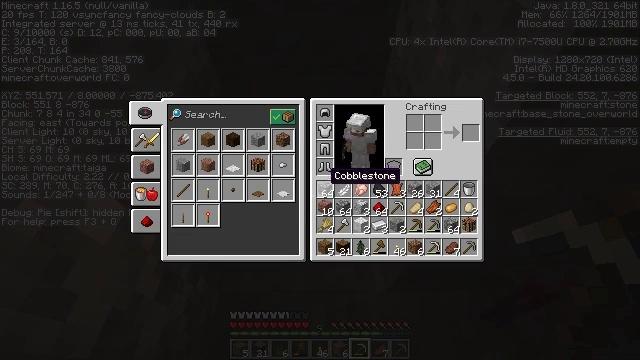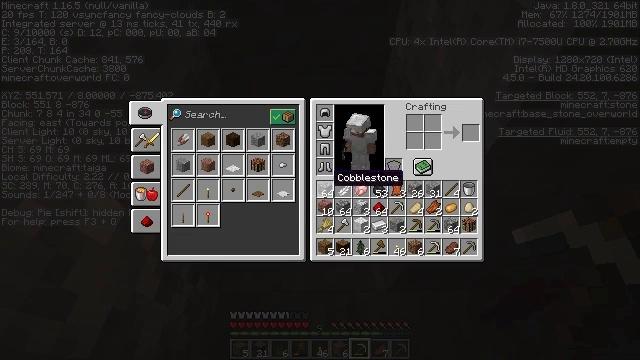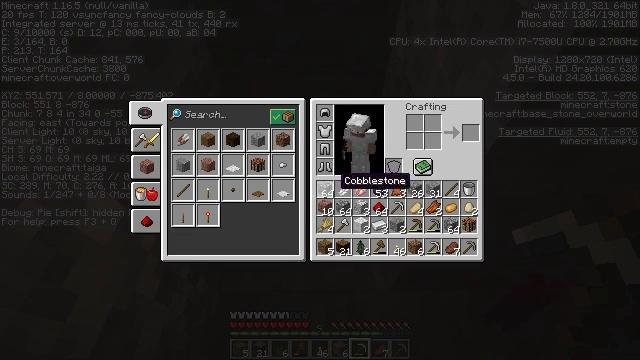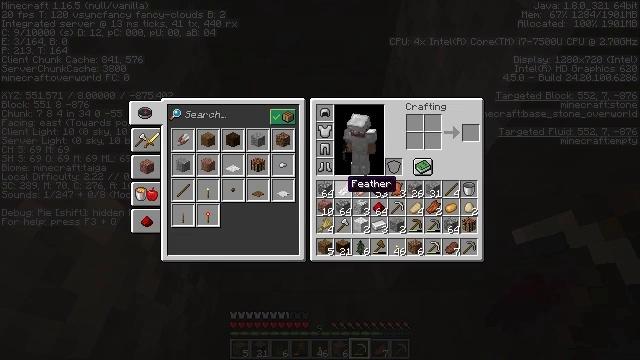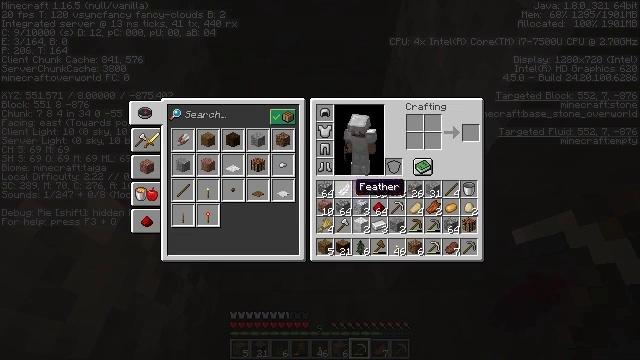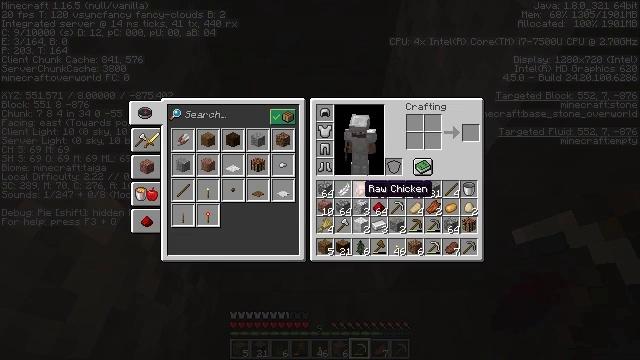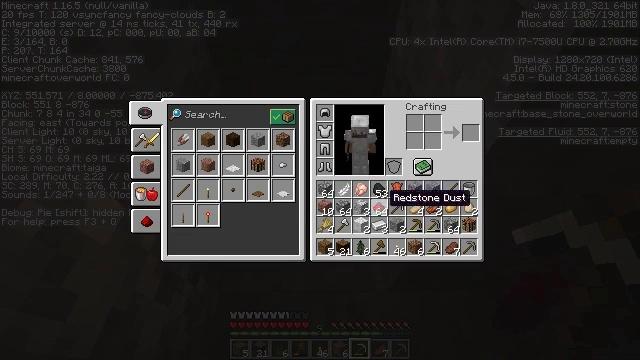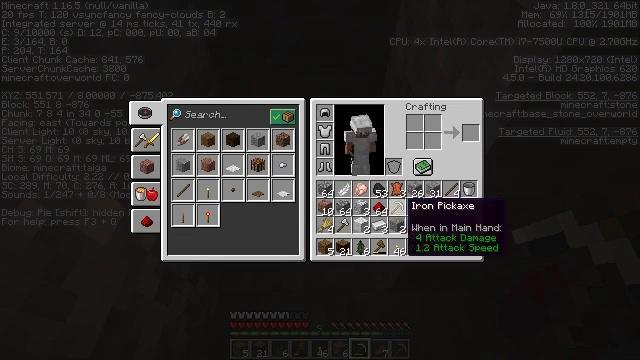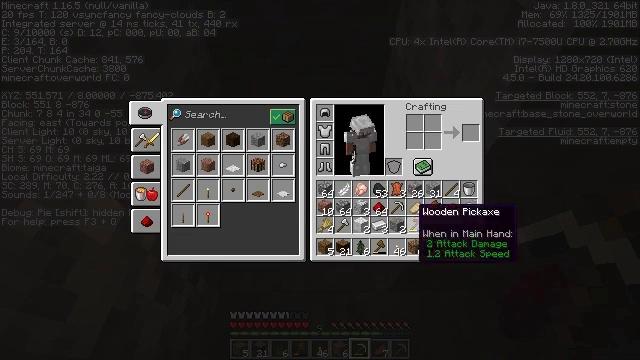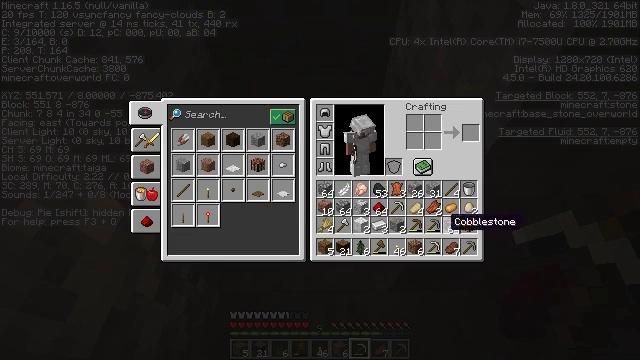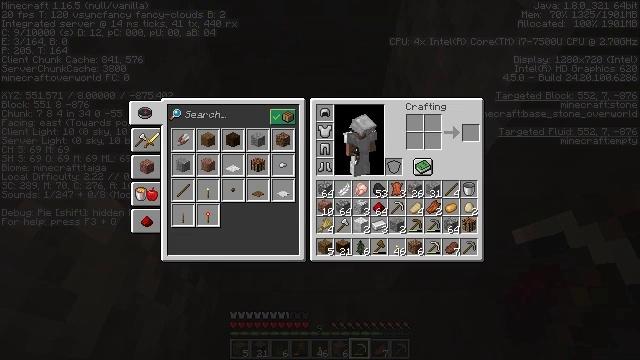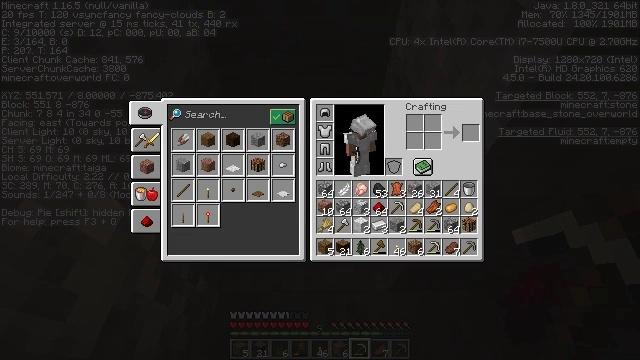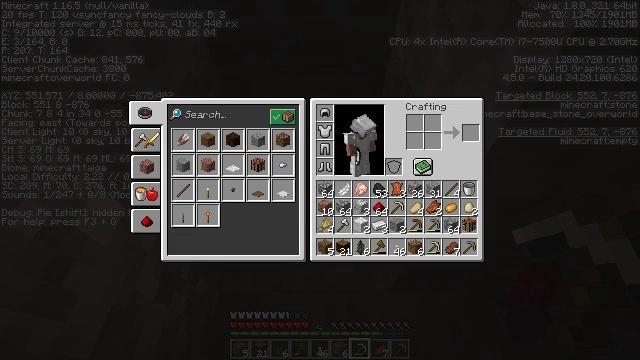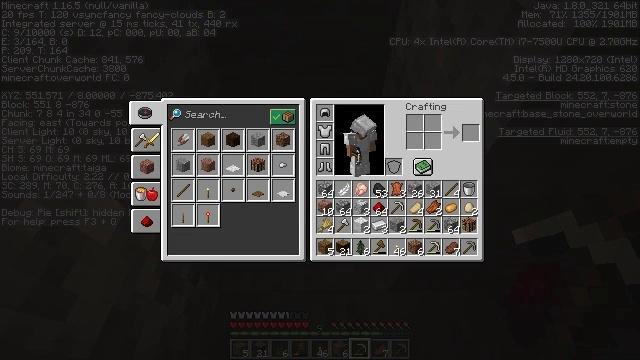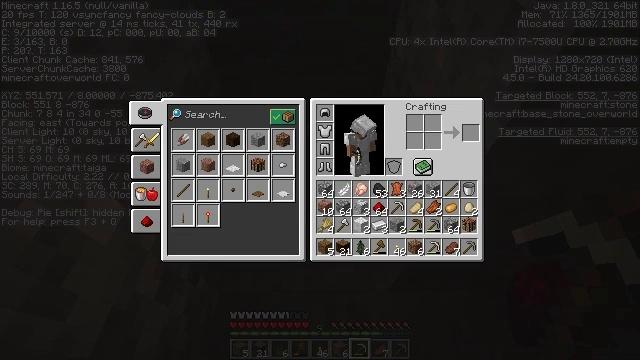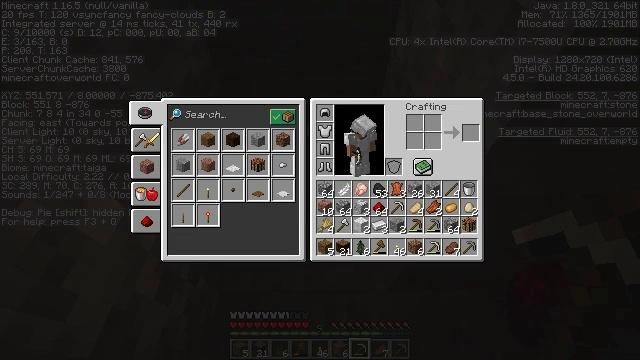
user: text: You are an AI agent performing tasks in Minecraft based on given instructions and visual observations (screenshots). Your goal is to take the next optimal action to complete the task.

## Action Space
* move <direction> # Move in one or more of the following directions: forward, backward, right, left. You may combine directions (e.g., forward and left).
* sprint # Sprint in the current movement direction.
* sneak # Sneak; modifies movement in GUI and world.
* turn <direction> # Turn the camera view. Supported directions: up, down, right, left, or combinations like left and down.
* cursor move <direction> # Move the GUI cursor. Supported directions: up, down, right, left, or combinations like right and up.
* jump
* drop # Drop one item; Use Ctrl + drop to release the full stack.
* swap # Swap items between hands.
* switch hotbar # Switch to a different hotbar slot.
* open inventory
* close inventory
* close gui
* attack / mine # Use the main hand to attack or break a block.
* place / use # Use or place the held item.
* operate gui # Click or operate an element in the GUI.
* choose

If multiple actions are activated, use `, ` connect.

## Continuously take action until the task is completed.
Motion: motion action
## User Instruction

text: Remove a feather from the inventory.
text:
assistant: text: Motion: no_op
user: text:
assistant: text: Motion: cursor move right
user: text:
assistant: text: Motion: cursor move right
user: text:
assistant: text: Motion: cursor move right
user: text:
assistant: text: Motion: cursor move right
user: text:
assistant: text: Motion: cursor move right and down
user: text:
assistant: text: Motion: cursor move right and down
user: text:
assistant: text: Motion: cursor move right
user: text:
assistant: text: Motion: cursor move right and down
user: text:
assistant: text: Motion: cursor move right and down
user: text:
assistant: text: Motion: cursor move right
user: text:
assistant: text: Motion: cursor move right and down
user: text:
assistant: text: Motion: cursor move right
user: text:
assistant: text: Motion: no_op
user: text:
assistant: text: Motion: no_op
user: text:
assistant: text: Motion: no_op
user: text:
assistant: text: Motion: no_op
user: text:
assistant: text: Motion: no_op
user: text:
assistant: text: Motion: no_op
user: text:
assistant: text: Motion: no_op
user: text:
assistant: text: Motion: no_op
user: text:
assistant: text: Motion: no_op
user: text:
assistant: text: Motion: no_op
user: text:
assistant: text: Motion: no_op
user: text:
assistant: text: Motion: no_op
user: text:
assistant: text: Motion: no_op
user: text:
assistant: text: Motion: cursor move left
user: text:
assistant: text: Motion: cursor move left
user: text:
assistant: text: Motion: cursor move left and up
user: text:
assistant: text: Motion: no_op